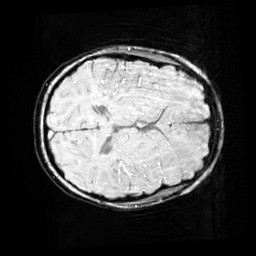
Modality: SWI
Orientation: axial
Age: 10
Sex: female
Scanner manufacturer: siemens
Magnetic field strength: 3 T
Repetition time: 0.027 s
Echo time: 0.02 s